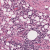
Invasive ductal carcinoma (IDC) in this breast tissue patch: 1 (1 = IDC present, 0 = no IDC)